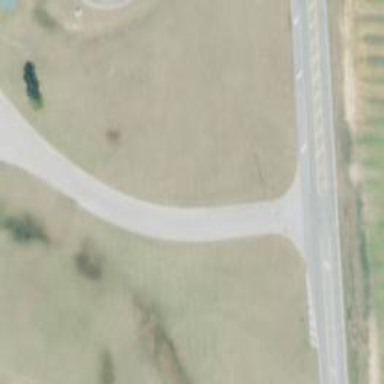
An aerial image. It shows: Asphalt service road.